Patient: sex M, age 46
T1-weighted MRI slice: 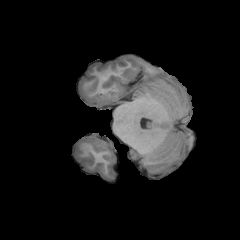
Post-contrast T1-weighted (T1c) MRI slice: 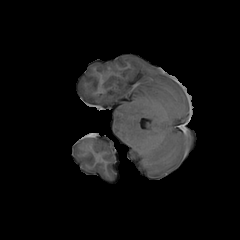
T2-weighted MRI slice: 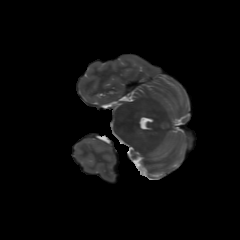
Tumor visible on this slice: yes
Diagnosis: Glioblastoma, IDH-wildtype
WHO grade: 4